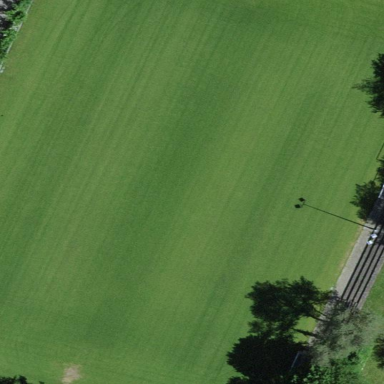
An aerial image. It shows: Soccer pitch with grass surface for leisure and sports.